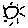
Label: sun